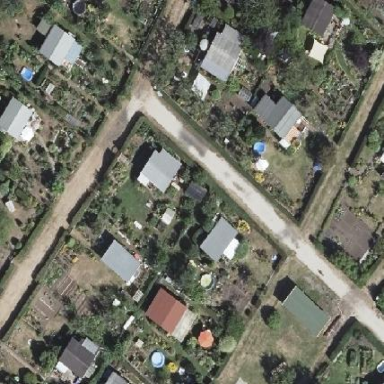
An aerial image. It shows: Plot in the allotments.